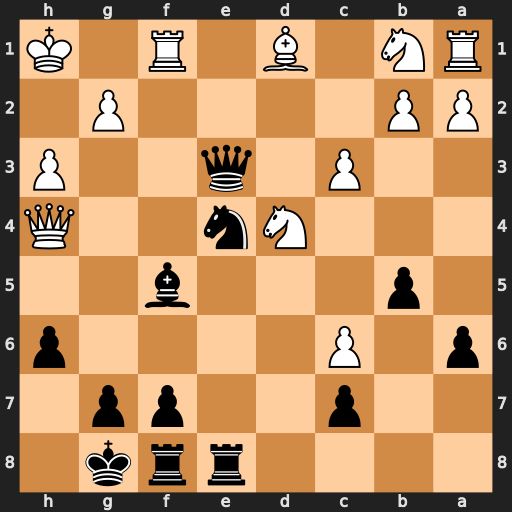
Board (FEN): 4rrk1/2p2pp1/p1P4p/1p3b2/3Nn2Q/2P1q2P/PP4P1/RN1B1R1K
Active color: b
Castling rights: -
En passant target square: -
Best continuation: Ng3+ Qxg3 Qxg3